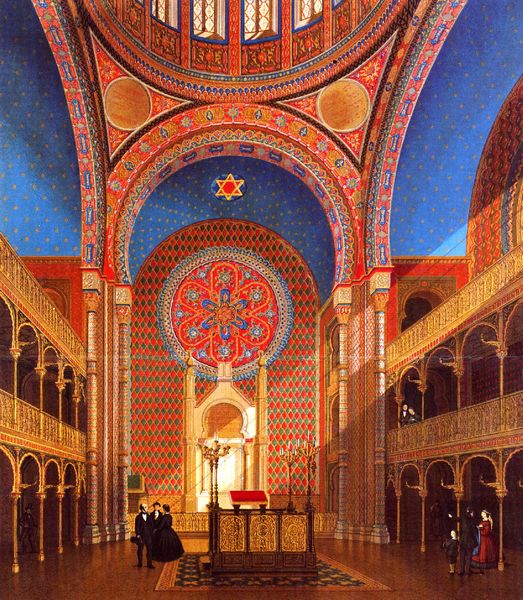
Titel: Köln, Synagoge in der Glockengasse
Künstler: Ernst Friedrich Zwirner
Standort: Köln (EU - D - NRW)
Schlagwörter: blau, frauen, menschen, blume, braun, bunt, fenster, kleider, licht, männer, schwarz, säulen, rot, leute, innenraum, kirche, gold, innen, kreis, rund, farbig, bogen, fußboden, russland, besucher, empore, saal, kuppel, fliessen, galerie, bögen, moschee, stern, balustrade, dom, sterne, kreise, mosaik, altar, arkaden, kerzenleuchter, arabisch, kanzel, rosette, tempel, mandala, judentum, mittelteil, grell, synagoge, seitengang, okkult, trompen, u, schneeflocke, hexagramm, bogenreihen, bleistiftsäulen